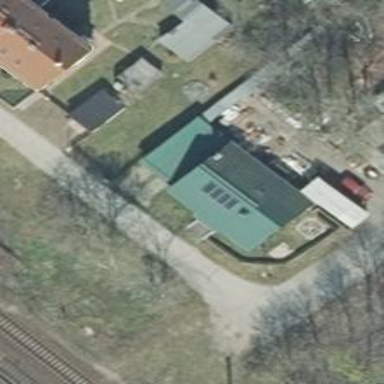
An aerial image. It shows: Simple house.